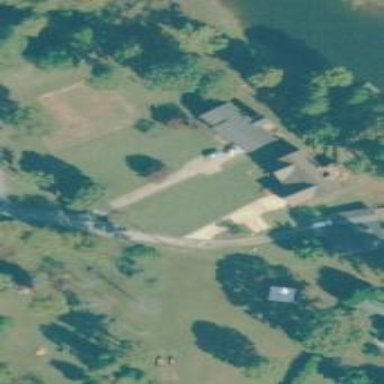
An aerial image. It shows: Driveway leading to service road.